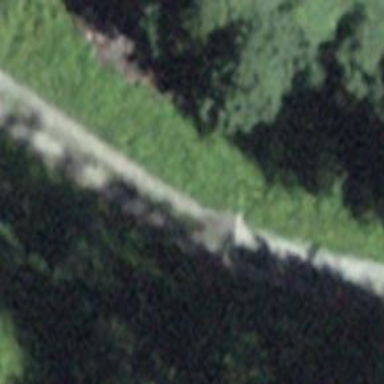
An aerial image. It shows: Track with grade2 surface. It is downhill ski run.